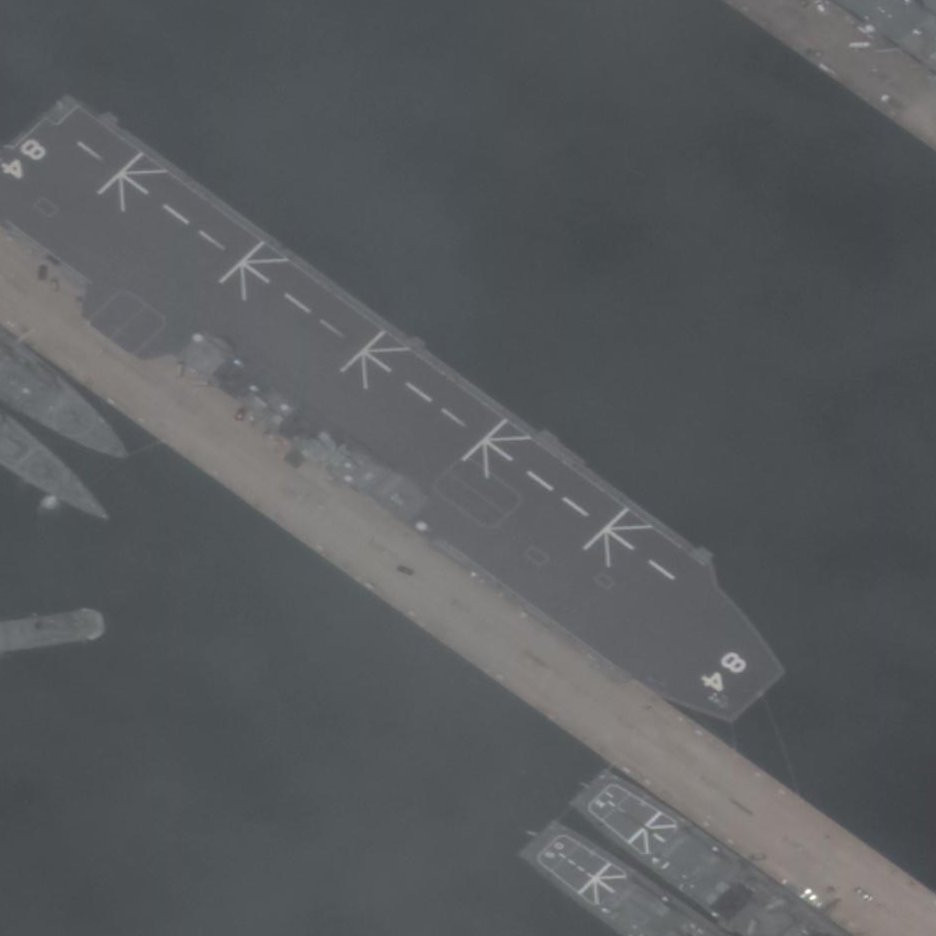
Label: assault